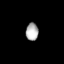
Tissue: lung
Cell type: Others
Senescence score: 0.6847
Nuclear area (px): 215
Mean DAPI intensity: 175.879